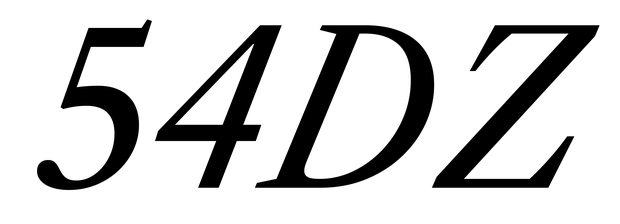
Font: LibreCaslonText-Italic_Italic